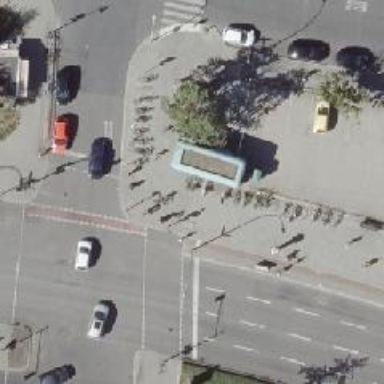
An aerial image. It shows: Subway entrance.